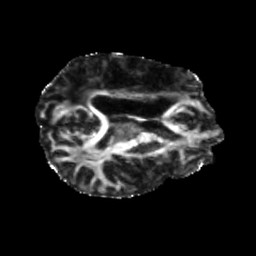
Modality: FA
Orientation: axial
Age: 46
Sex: male
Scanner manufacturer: siemens
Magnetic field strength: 3 T
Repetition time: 5.25 s
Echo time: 0.08 s